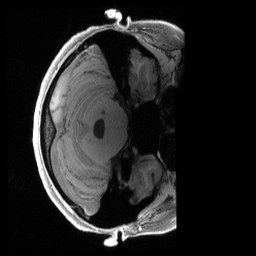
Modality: T1w
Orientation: axial
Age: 23
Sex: female
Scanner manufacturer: siemens
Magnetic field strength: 3 T
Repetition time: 2.4 s
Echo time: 0.00222 s